Field crop: maize
Growth stage: 2
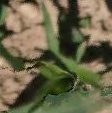
Species: maize